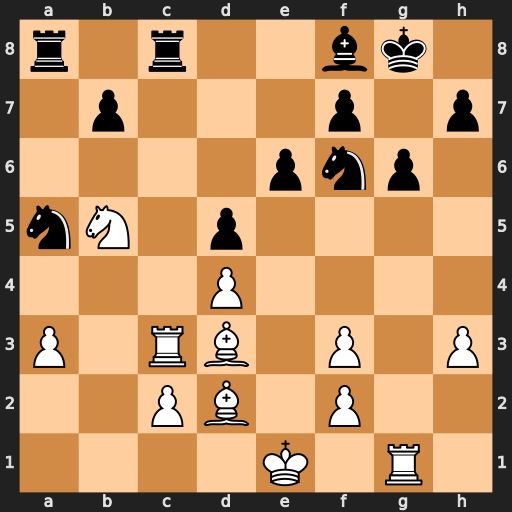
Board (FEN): r1r2bk1/1p3p1p/4pnp1/nN1p4/3P4/P1RB1P1P/2PB1P2/4K1R1
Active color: w
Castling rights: -
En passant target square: -
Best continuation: Rxc8 Rxc8 Bxa5